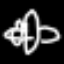
Label: airplane